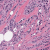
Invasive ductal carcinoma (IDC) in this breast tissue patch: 1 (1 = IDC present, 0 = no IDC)